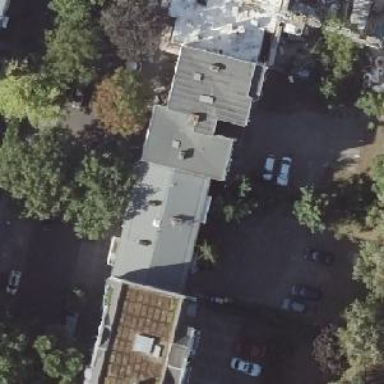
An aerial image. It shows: Flat-roofed building with white exterior.